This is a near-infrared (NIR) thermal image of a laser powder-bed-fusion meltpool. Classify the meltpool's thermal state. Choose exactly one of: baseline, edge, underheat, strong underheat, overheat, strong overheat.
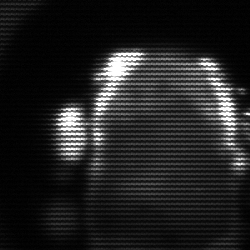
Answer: baseline